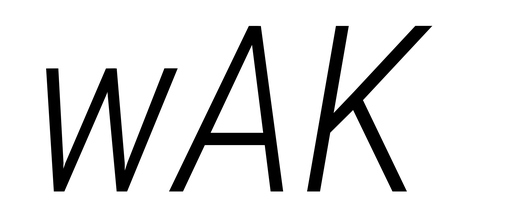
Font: Roboto-Italic_Condensed_Light_Italic